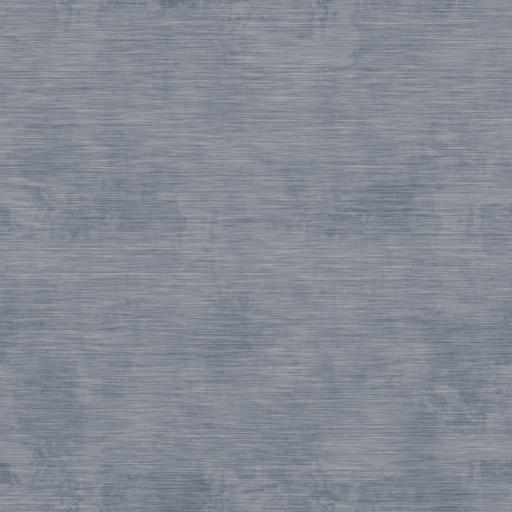
Tags: brushed bumpy metal scratches silver steel